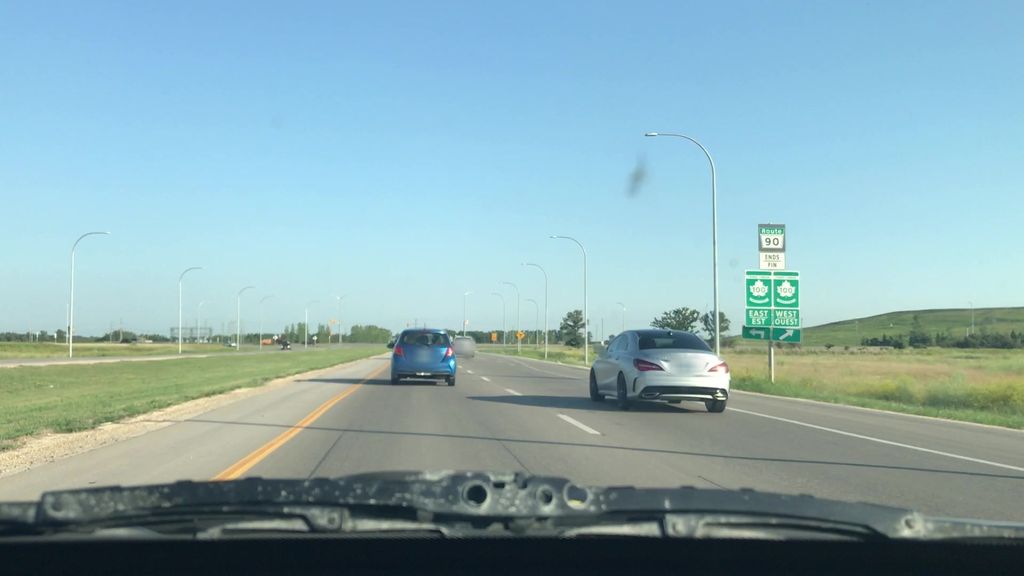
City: winnipeg